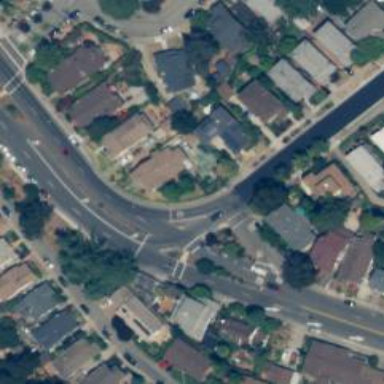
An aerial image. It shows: Secondary road with separate sidewalk.